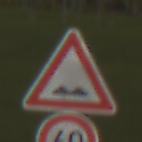
Verkehrszeichen: UnebeneFahrbahn
Zusatzzeichen unten: Geschwindigkeit60
Umgebung: Outdoor, Suburban
Tageszeit: MorningAfternoon
Wetter: PartlyCloudy
Licht: Natural
Jahreszeit: NotSpecified
Kontrast: HighContrast